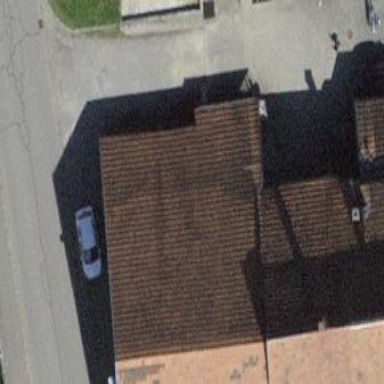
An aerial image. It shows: Building with tile roof.